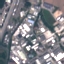
Land use / land cover: Industrial